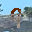
Label: 9